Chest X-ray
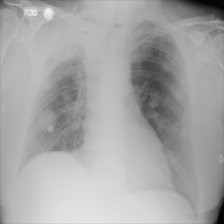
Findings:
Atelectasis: negative
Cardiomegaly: negative
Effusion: negative
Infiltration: negative
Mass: negative
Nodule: positive
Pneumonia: negative
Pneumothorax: negative
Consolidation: negative
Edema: negative
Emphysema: negative
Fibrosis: negative
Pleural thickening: negative
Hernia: negative